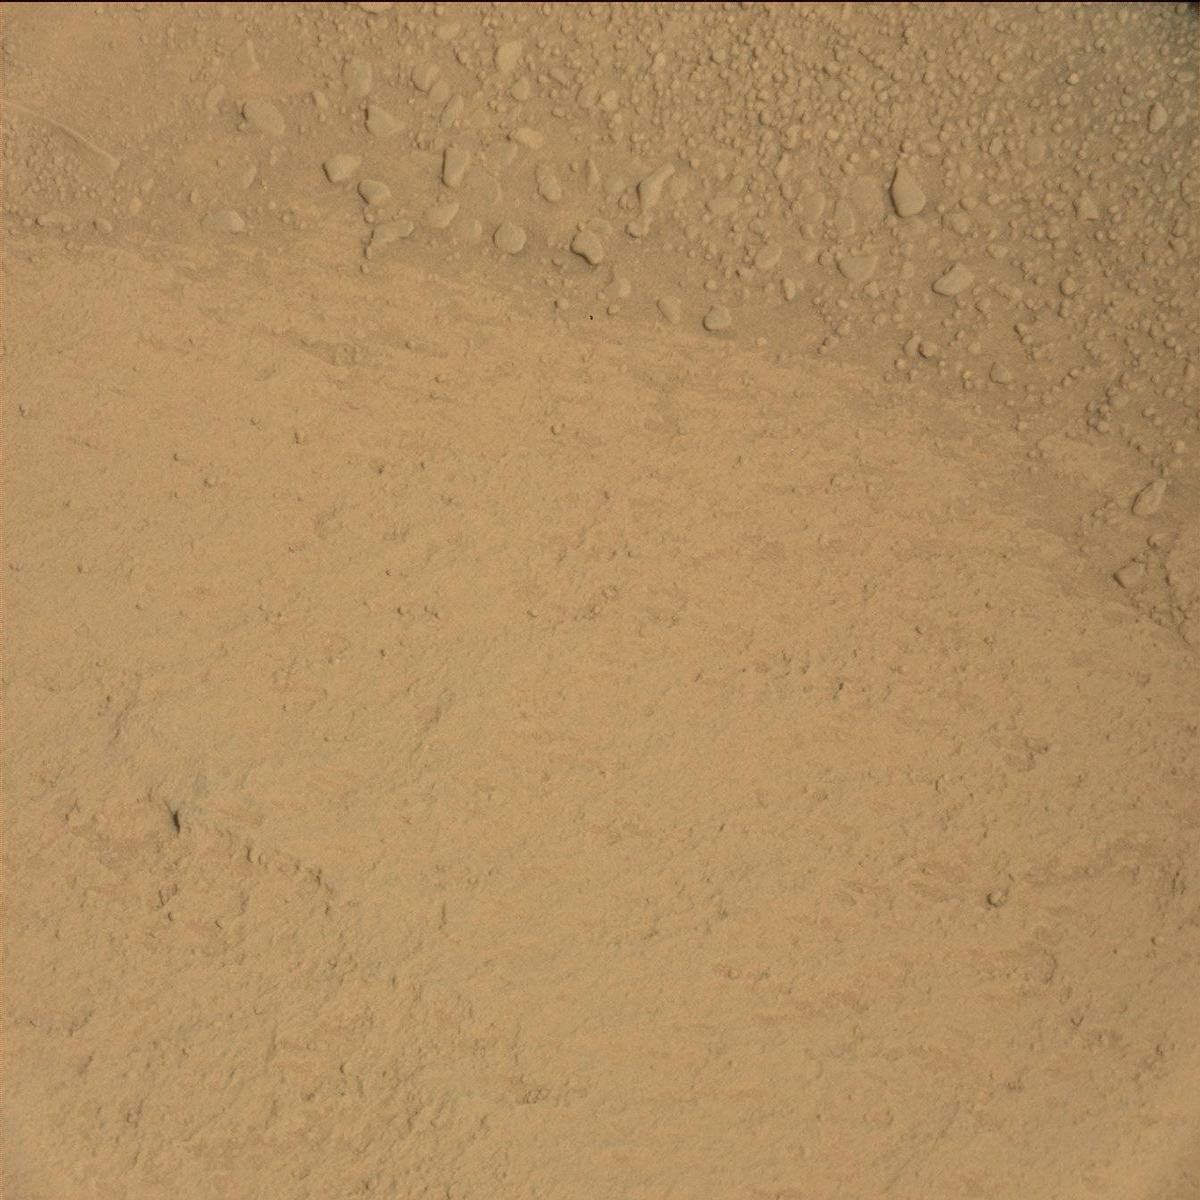
Terrain classes present: Bedrock, Sand / Soil